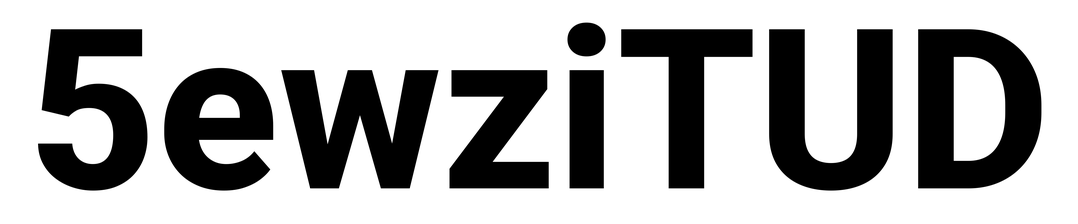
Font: Roboto_ExtraBold